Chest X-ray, AP view. Patient: 57 years old, sex F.
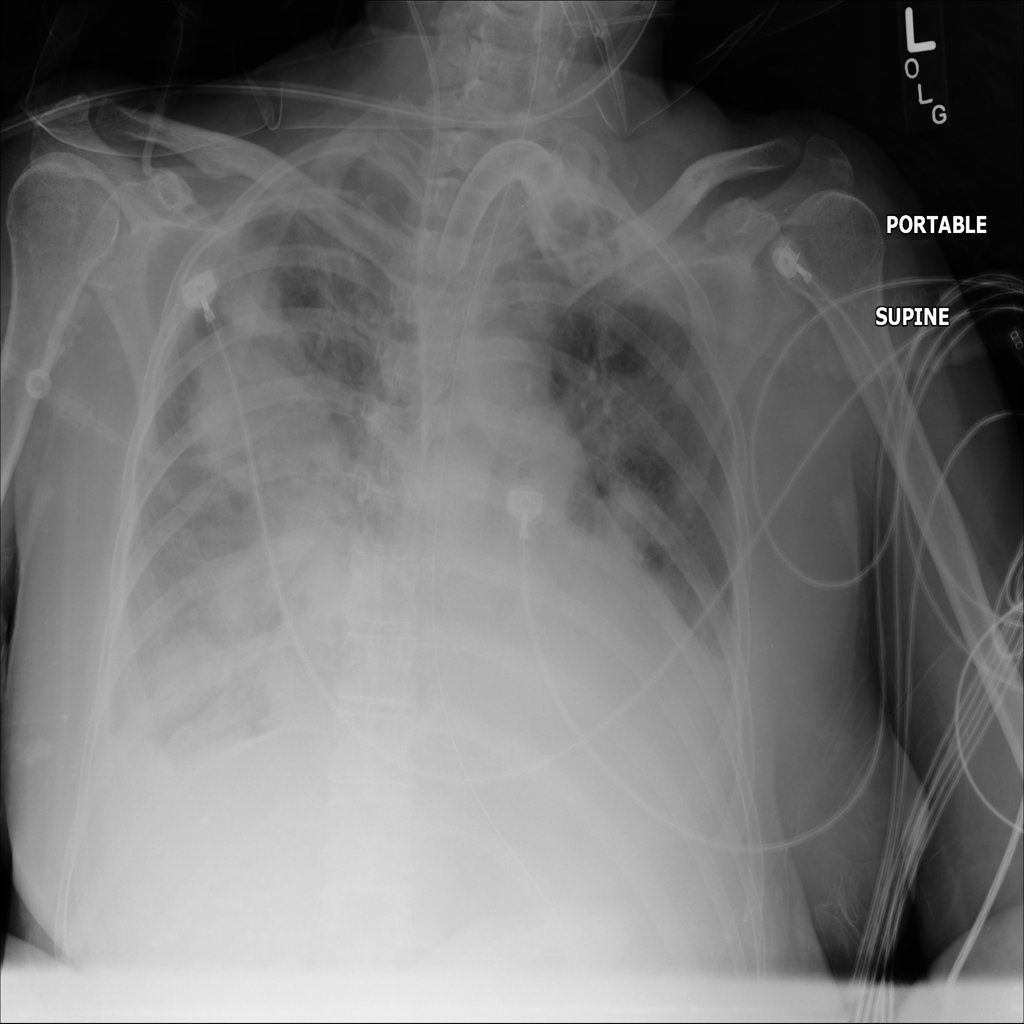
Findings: Effusion